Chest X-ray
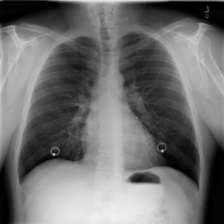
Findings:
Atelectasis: negative
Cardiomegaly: negative
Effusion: negative
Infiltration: negative
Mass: negative
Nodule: negative
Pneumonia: negative
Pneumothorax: negative
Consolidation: negative
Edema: negative
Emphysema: negative
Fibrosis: negative
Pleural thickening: negative
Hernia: negative